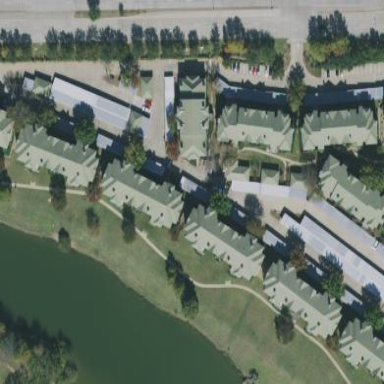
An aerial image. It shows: Residential area with apartments.